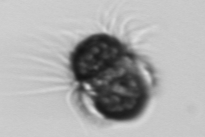
Label: Mesodinium